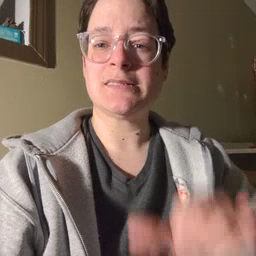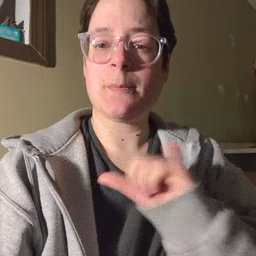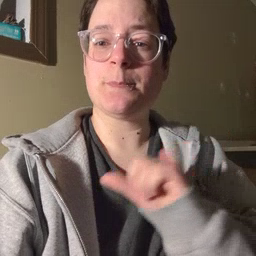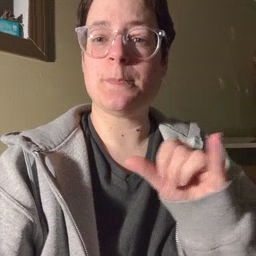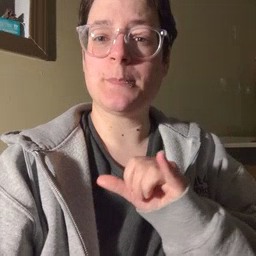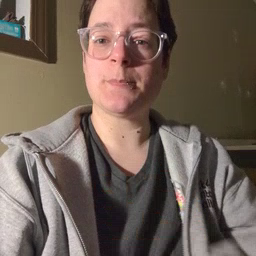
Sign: same